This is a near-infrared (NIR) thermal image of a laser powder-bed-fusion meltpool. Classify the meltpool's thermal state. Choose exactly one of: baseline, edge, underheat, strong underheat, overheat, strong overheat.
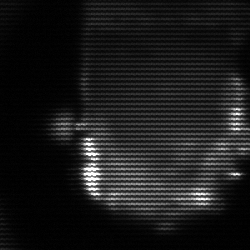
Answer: baseline